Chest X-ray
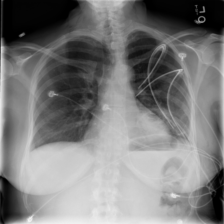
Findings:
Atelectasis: negative
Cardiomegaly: negative
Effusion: negative
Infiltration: negative
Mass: negative
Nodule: negative
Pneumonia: negative
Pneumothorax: negative
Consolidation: negative
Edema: negative
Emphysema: negative
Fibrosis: negative
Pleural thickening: negative
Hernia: negative